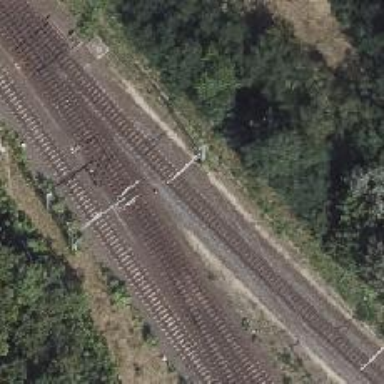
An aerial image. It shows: Railway signal.